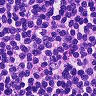
Metastatic tissue present: no